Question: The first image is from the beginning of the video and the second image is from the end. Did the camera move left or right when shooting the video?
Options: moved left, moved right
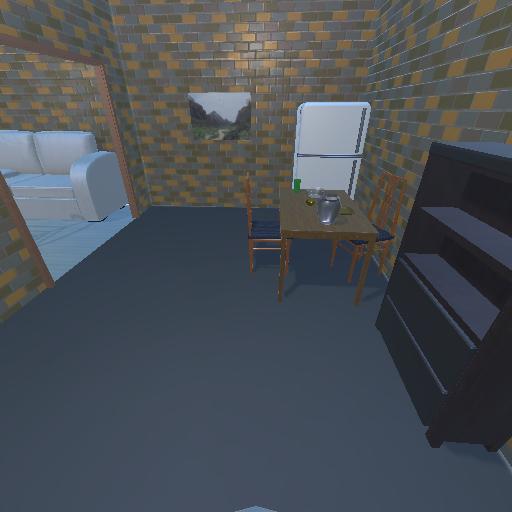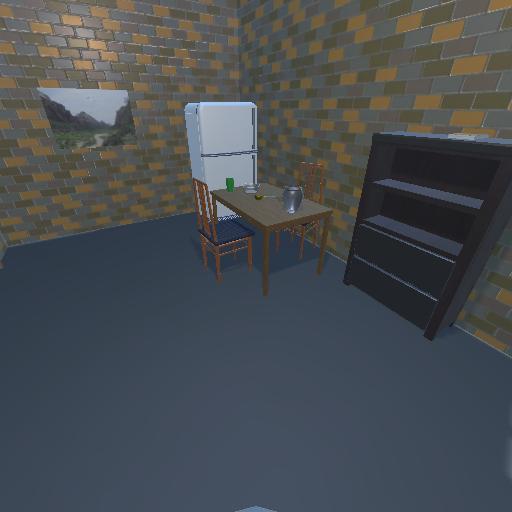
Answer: moved left